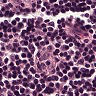
Metastatic tissue present: no